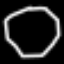
Label: octagon